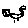
Label: cat